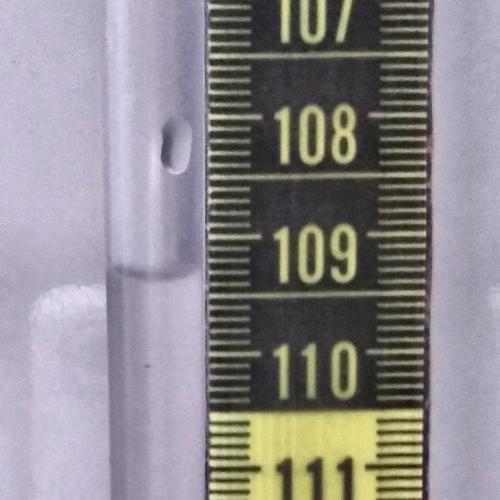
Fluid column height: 109.3 cm